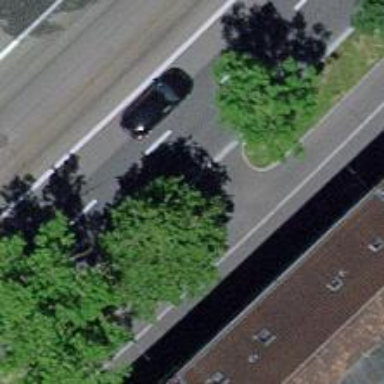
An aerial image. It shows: Avenue of trees.